Question: I am developing a client-server application and I need to create or obtain a geographical map with some markers (just red points, for example) on it based on lat and lang.
I have been looking on the web but I couldn't find anything ok for me.
I could do it using google maps but I think I can't use my own custom map-image and my custom markers.
However, this is an example of what I'd like to do more or less having some coordinates:

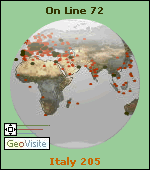
Answer: <URL>
Here explanation of how i managed this. With example !
Here source code:
'''
function make_pointers(latitude, longitude) {
targetmap = document.getElementById("point_map");
//it's sure it will work when your map is a perfec square, so it's got height on the x and on the y for usefull debugging.
var asseX = $('#point_map').height()
var asseY = $('#point_map').height()
//lat and lang from imput
lang = longitude;
lat = latitude;
var source = new Proj4js.Proj('EPSG:4326'); //source coordinates will be in Longitude/Latitude, WGS84
var dest = new Proj4js.Proj('EPSG:3785'); //destination coordinates in meters, global spherical mercators projection, see http://spatialreference.org/ref/epsg/3785/
var mercator_object = new Proj4js.Point(lang,lat); //any object will do as long as it has 'x' and 'y' properties
Proj4js.transform(source, dest, mercator_object);
give_top = <PHONE>*2 //this is how a meridian is long.
mercator_longitude = mercator_object.y //this is longitude by mercator
//this switch is if latitude is negative;
if (mercator_object.y > 0) {mercator_object.y = mercator_object.y + give_top/2}
if (mercator_object.y < 0 ) {mercator_object.y = give_top/2 + mercator_object.y}
//this is my lovely proportion, value of give_top is length of a meridian
mercator_distance = (asseY*mercator_longitude)/give_top;
//distance from 0:
y = asseY/2 - mercator_distance;
//proportion to make working on x;
//(180 + lang) makes lang from 0 to 360 instead of -180, +180.
//to understand, now image equator as a line, long 360.
//now we divide our coords (from 0 to 360) for 360, and the result is how far is this point from 0 on a 360-long line.
//now a simple proportion, and we get this distance on a line long like x axis, which is the width of our map.
// % is a Modulus (division remainder)
normalized_x_coords = (180 + lang)
x = (asseX * normalized_x_coords/ 360) % asseX;
//let's put this little points on my map (subtract -3 cause our point is large 6.)
console.log(x); //this is distance from left border;
console.log(y) //this is distance from bottom border
}
'''
Remember you need jQuery and ProJ4js to use this. More info in previous link